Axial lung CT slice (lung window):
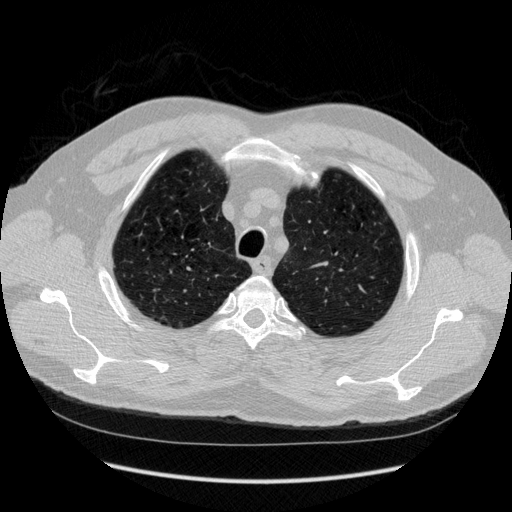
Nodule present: no